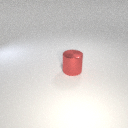
large red metal cylinder